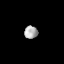
Tissue: lung
Cell type: Epithelial cells
Senescence score: 0.1768
Nuclear area (px): 166
Mean DAPI intensity: 173.651